Interaction volume radius: 5 \u00c5
Interaction volume height: 45 \u00c5
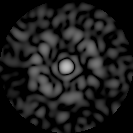
Disorder parameter: 0.8411